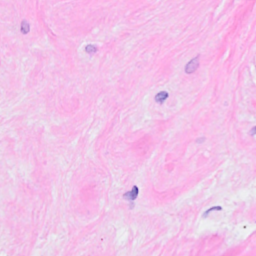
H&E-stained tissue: Breast